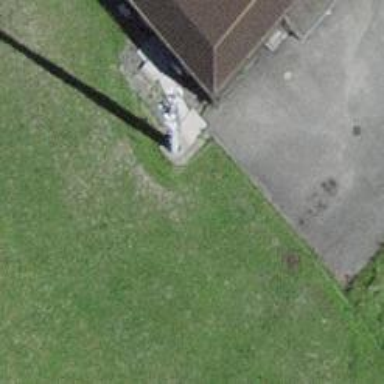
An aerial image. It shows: Communication mast tower.